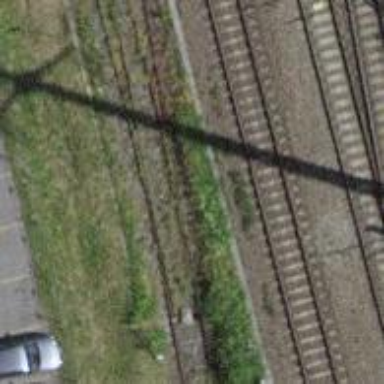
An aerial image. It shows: Abandoned railway siding.